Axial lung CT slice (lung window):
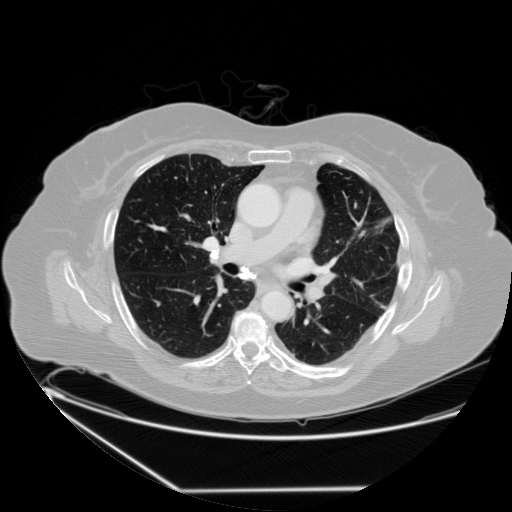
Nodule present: no